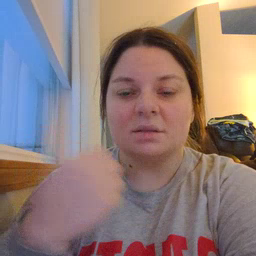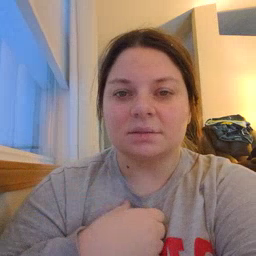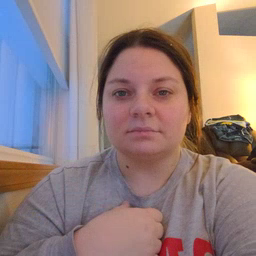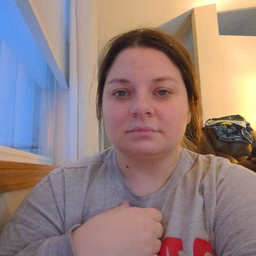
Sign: fast